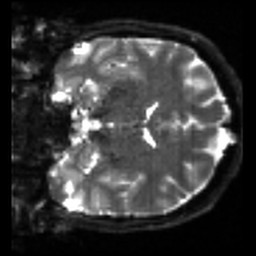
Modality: sbref
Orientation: coronal
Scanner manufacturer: siemens
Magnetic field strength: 3 T
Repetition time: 4 s
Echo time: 0.0594 s